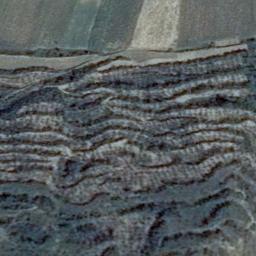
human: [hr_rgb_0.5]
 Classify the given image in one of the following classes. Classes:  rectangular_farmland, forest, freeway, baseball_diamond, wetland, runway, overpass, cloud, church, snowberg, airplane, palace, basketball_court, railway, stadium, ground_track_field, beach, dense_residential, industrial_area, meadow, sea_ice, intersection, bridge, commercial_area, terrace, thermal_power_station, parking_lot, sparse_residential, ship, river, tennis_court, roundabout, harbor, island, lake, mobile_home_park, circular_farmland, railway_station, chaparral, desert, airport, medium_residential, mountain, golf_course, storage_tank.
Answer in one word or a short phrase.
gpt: terrace